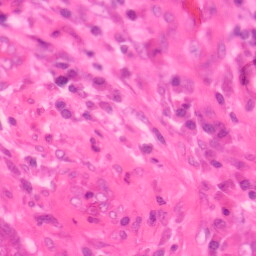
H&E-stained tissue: Colon